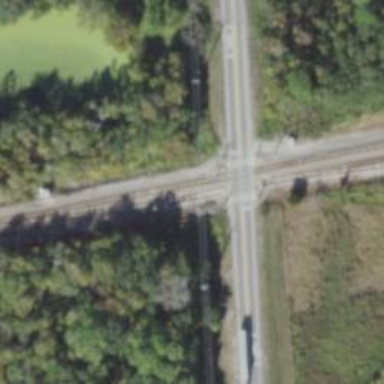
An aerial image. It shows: Level crossing with full barriers and lights.